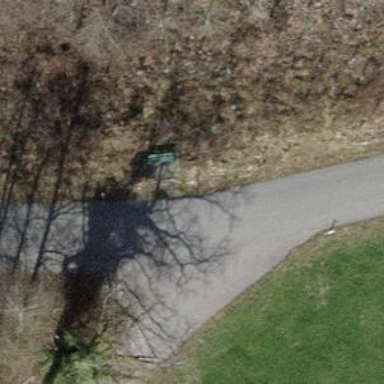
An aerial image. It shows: Bench for seating.